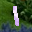
Label: 1